Aerial crown-view tile of a tropical tree (Barro Colorado Island, Panama), acquired 20250715:
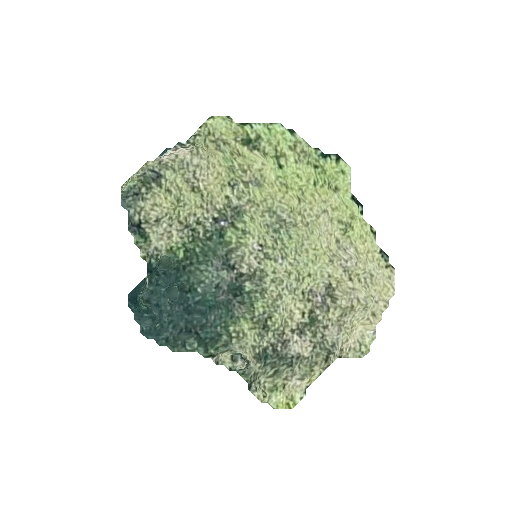
Species: Calophyllum longifolium
GBIF accepted scientific name: Calophyllum longifolium
Crown area: 80.568 m²